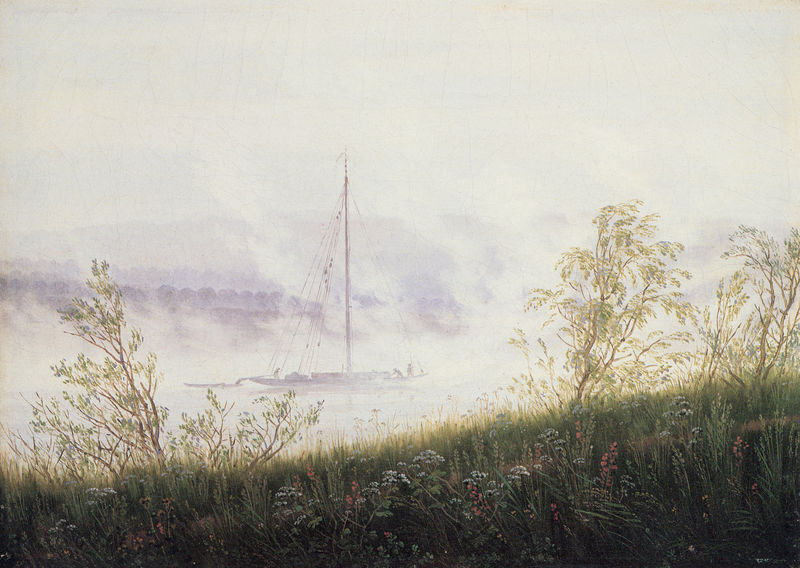
Titel: Flußufer im Nebel
Künstler: Caspar David Friedrich
Standort: Köln
Institution: Wallraf-Richartz-Museum
Schlagwörter: baum, berg, blau, blätter, gemälde, himmel, laub, wasser, weiß, wolken, aquarell, bäume, fluss, gelb, grün, landschaft, menschen, ocker, see, teich, ufer, äste, blume, blumen, grau, hell, hintergrund, licht, männer, pastell, schwarz, vordergrund, blüten, gras, rot, schleier, weg, wiese, blass, leinen, bach, gräser, halme, horizont, hügel, morgen, nass, natur, schilf, strauch, weide, wind, zweige, busch, büsche, gebüsch, gewässer, rauch, sträucher, pflanzen, england, rosa, schön, wald, boot, ruder, bäumchen, schiff, segel, segelboot, strand, ruhe, fahne, flagge, mast, segelschiff, berge, gebirge, dunst, lila, nebel, violett, vegetation, herbst, winter, bug, ladung, nebelig, promenade, friedrich, romantik, angst, seile, tau, detail, blumenwiese, grass, grun, takelage, taue, segeln, vanitas, bücken, diesig, neblig, schweben, stand, grasbüschel, seefahrt, entspannt, knospen, uferböschung, atmosphäre, matrosen, detailgetreu, weise, heck, flussufer, beiboot, gleiten, seeleute, barke, rispen, schafgarbe, detailreich, dundt, pastelltöne, morgentau, niederung, neben, schoff, duns, wanten, morgennebel, frühnebel, morgendunst, 1800, 1750, nebel am see, birken am feld, impressioist, scharfgabe, romamtik